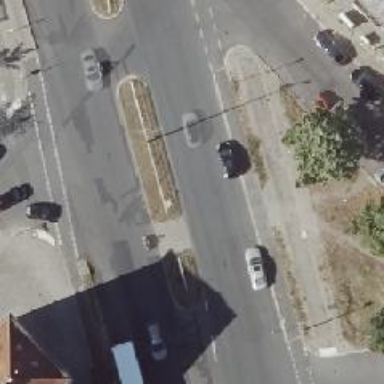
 there is parallel on-street parking lane and cycle track."